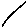
Label: line